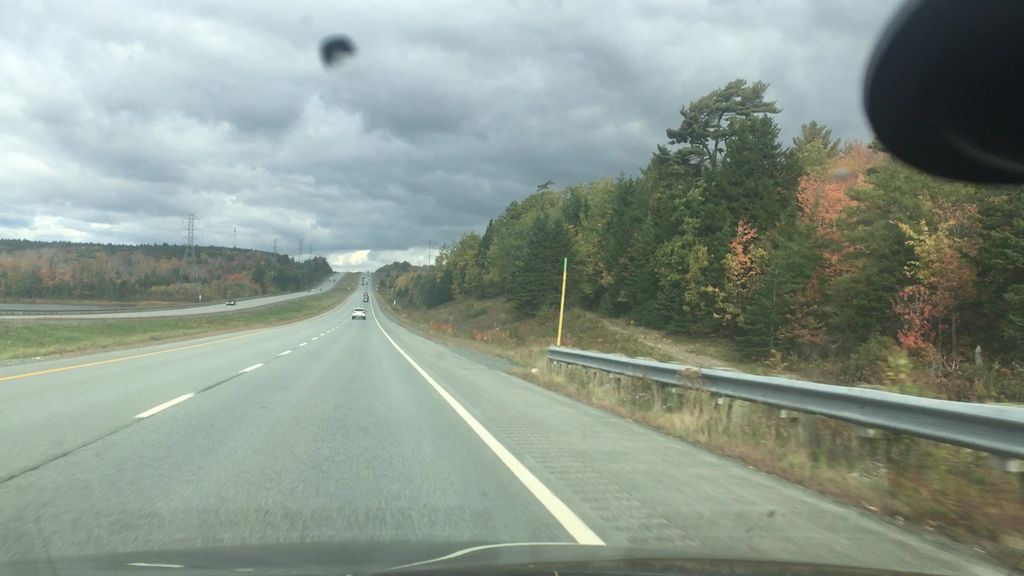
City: halifax